Interaction volume radius: 5 \u00c5
Interaction volume height: 15 \u00c5
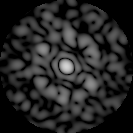
Disorder parameter: 0.6883